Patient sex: M
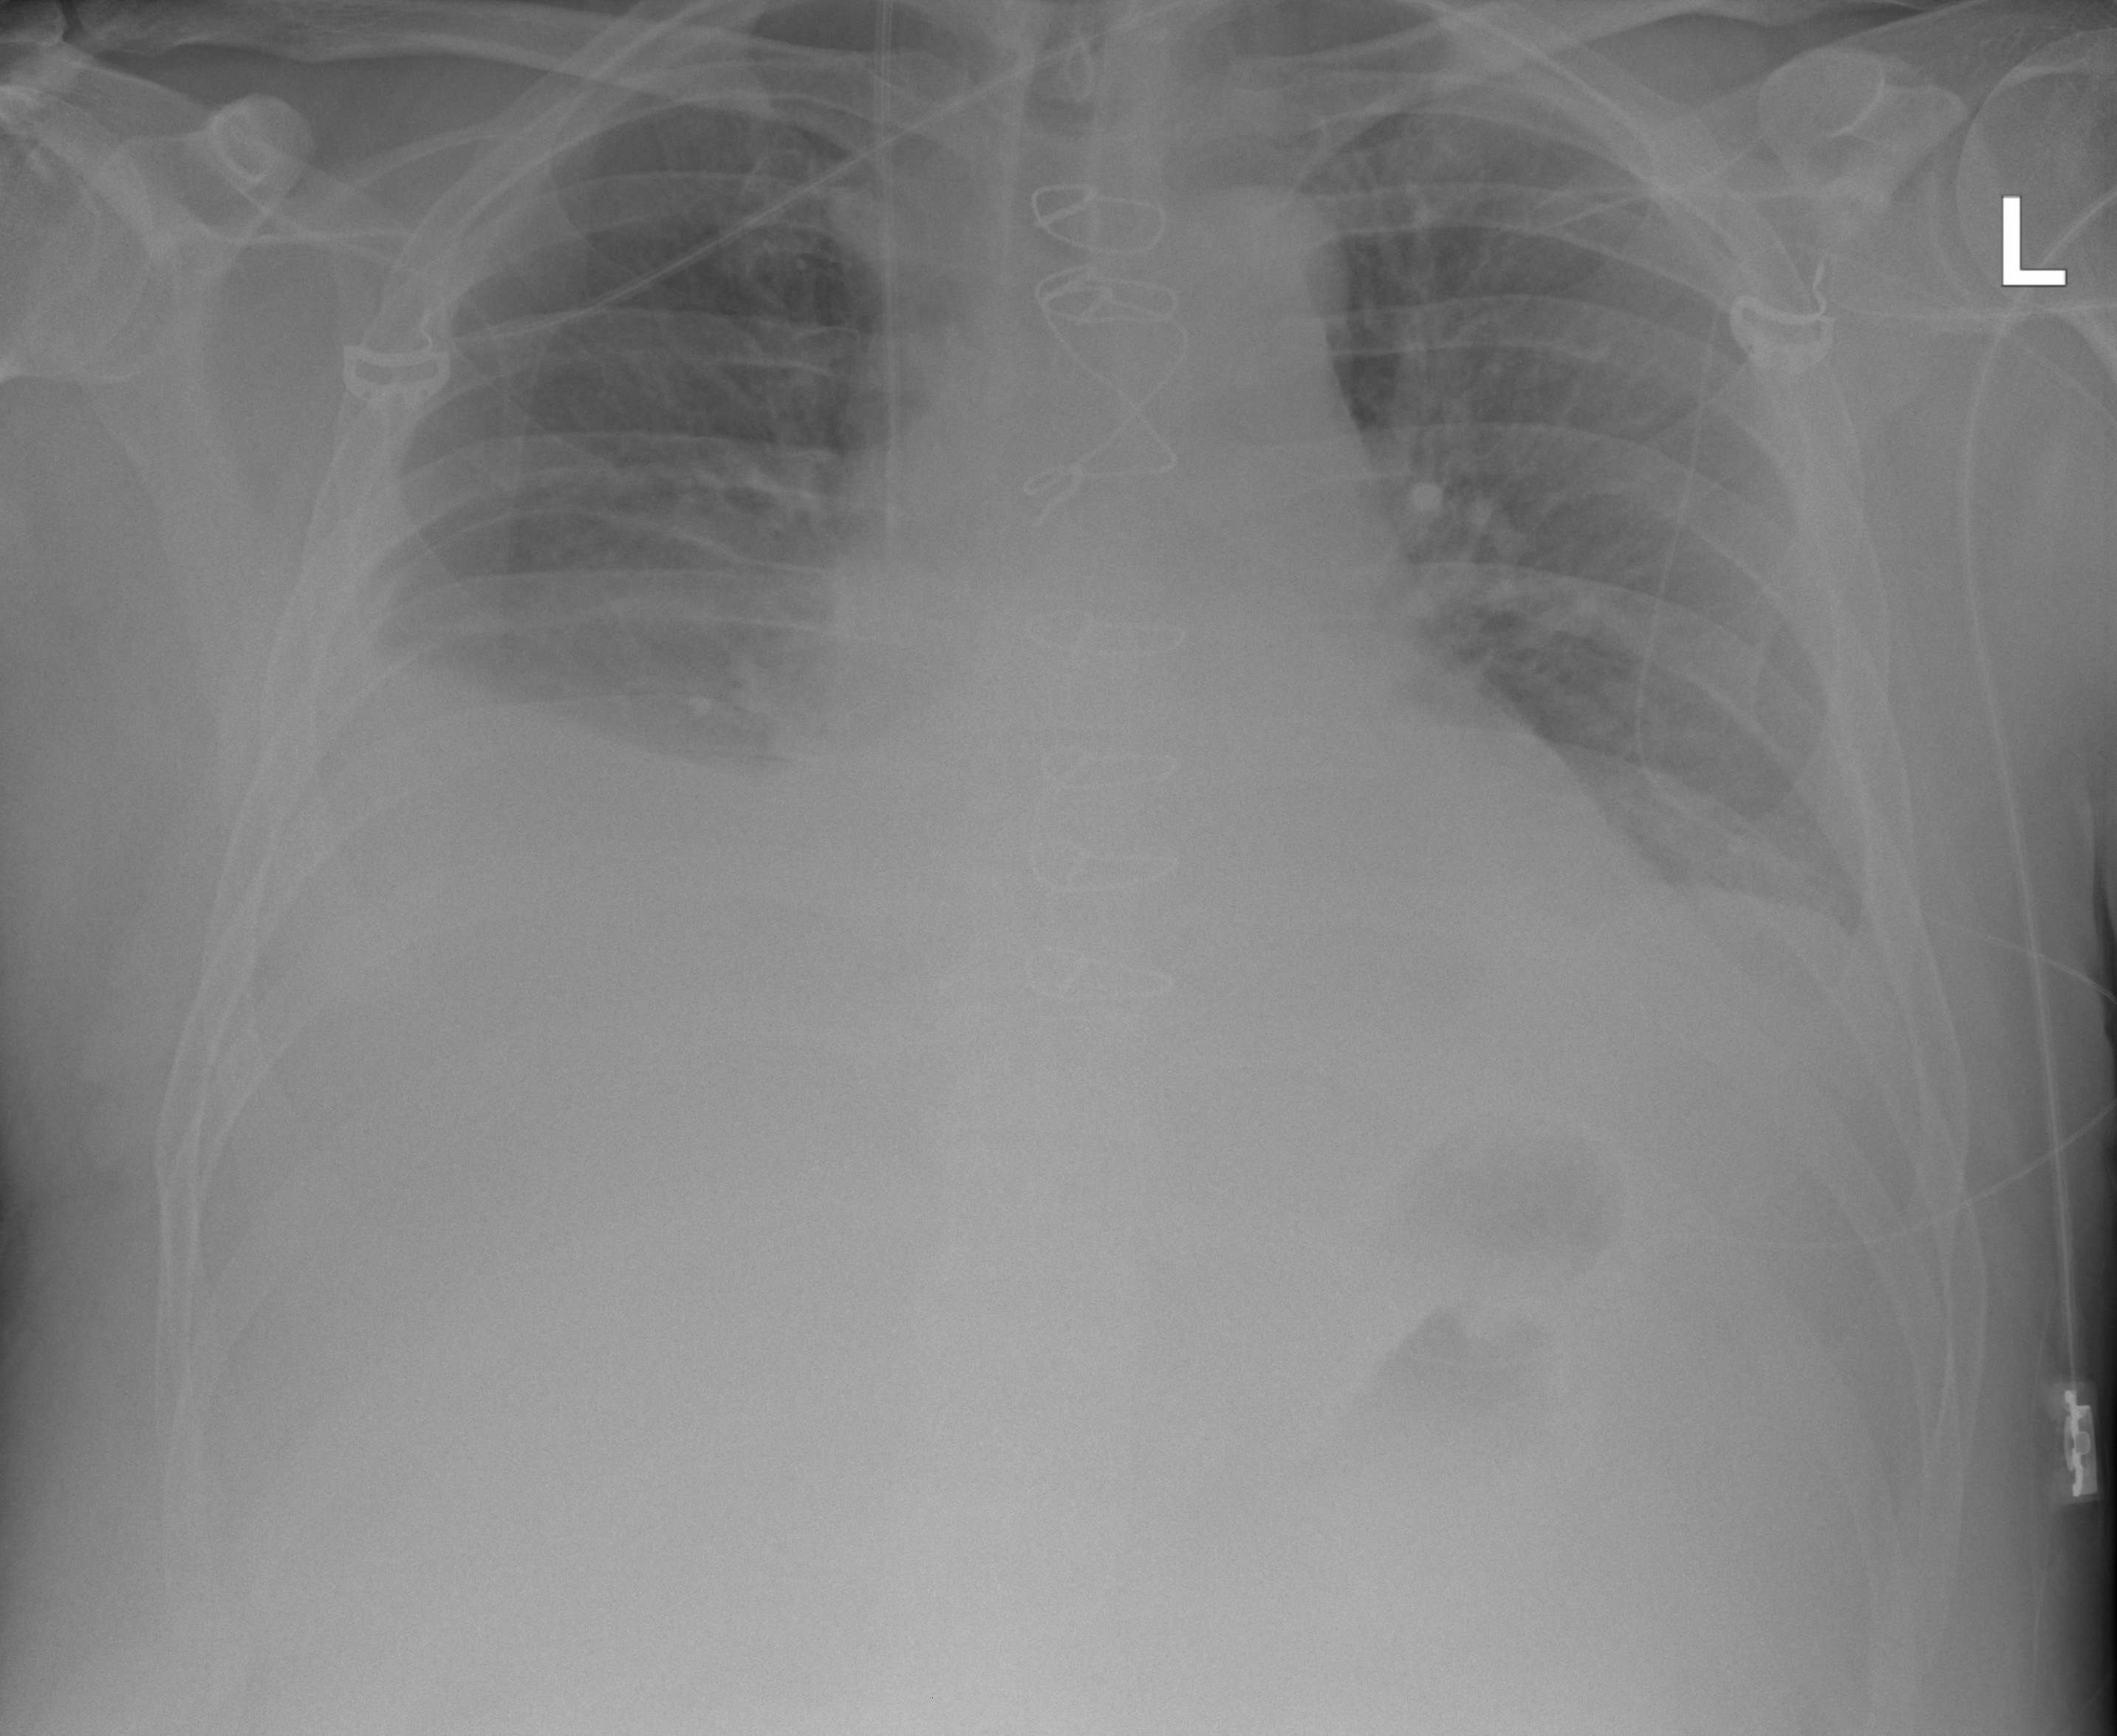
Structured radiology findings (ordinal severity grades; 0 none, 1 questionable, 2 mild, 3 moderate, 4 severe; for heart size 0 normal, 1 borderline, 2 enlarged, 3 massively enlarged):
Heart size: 2
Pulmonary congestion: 2
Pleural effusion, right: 3
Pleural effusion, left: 1
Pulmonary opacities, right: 0
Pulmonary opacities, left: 0
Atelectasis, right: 3
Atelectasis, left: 2